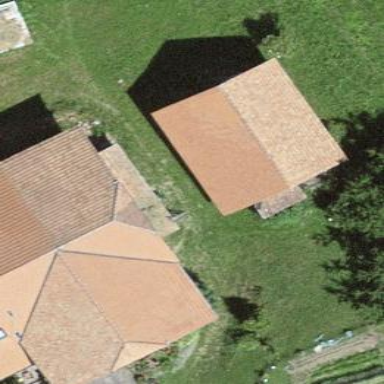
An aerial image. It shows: Rural barn.